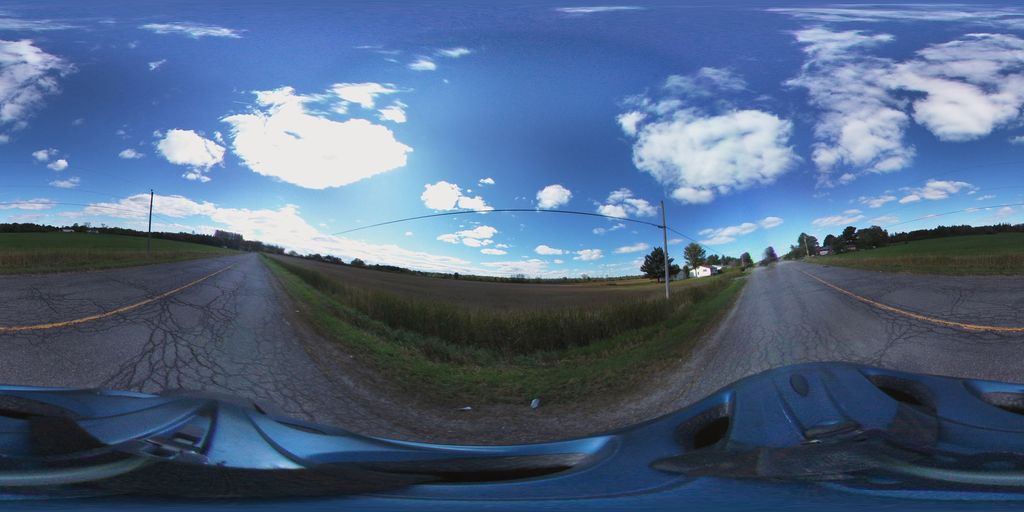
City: ottawa-gatineau